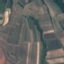
Label: PermanentCrop